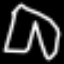
Label: pants